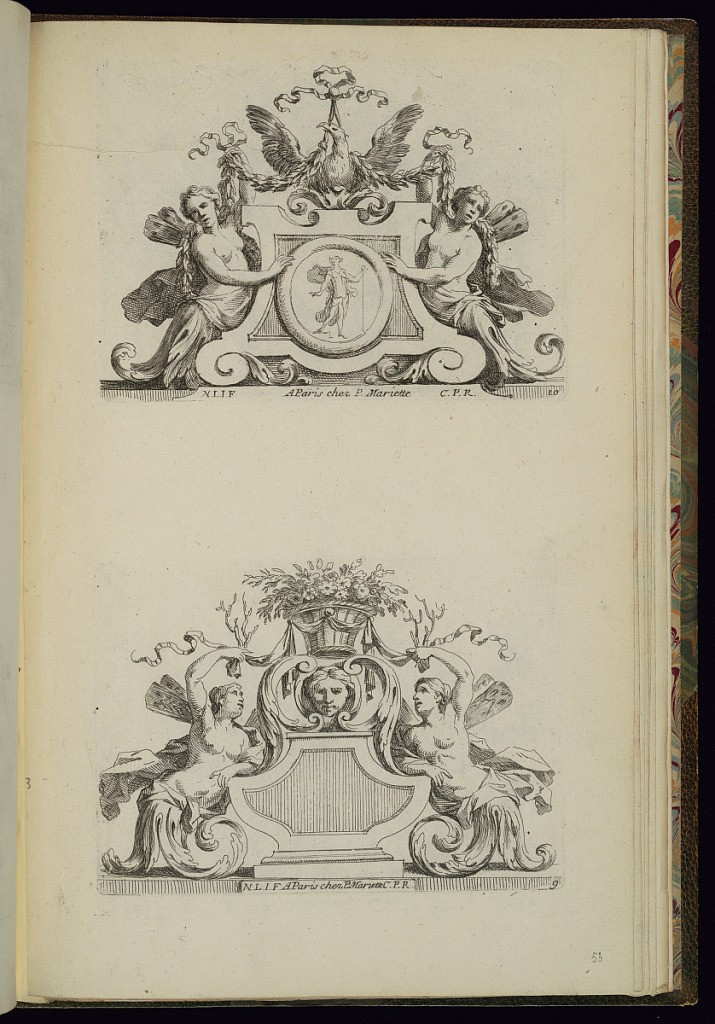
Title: Two Ornament Designs
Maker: Nicolas Pierre Loir, French, 1624 - 1679
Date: ca.1660–1713
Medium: Etching on paper
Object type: Print
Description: Two plates of ornament designs printed on a single sheet, one above the other. The upper plate features an eagle on a plinth framed by winged women, festoons of leaves, scrolling leaves (rinceaux), and a roundel cartouche with a female figure. The lower plate features a basket of flowers on a plinth with a mask (mascaron), flanked by winged women morphing into scrolling leaves (rinceaux), and ribbons. The plates are signed and numbered.